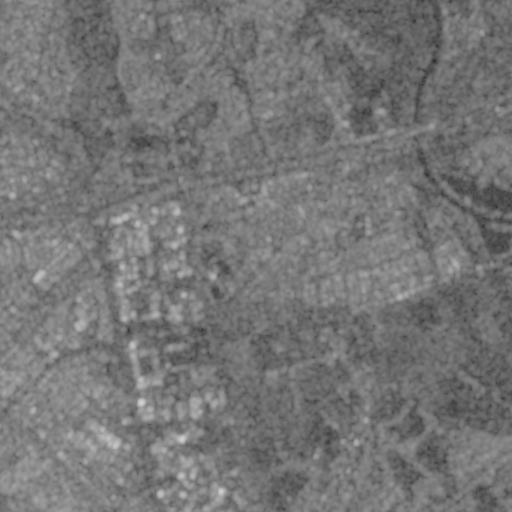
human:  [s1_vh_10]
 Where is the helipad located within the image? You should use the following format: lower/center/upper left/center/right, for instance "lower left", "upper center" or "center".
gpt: The helipad is located in the lower left of the image.
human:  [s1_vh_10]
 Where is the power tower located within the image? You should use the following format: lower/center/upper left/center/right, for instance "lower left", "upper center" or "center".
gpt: The power tower is located in the lower right of the image.
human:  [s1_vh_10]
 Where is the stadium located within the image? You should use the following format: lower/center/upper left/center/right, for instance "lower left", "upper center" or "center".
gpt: The stadium is located in the lower left of the image.
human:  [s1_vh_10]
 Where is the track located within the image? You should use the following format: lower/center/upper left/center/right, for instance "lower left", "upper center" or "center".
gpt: There is no track in the image.

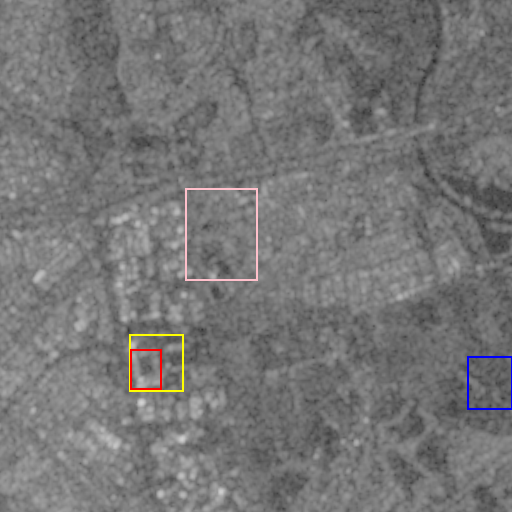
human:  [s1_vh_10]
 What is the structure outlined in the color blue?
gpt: The structure outlined in blue is a crop field.
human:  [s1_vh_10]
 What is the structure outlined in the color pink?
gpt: The structure outlined in pink is a park.
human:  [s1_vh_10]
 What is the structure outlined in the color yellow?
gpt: The structure outlined in yellow is a parking lot.
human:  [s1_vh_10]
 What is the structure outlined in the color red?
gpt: The structure outlined in red is a stadium.
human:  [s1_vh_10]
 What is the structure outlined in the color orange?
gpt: There is no orange outline.